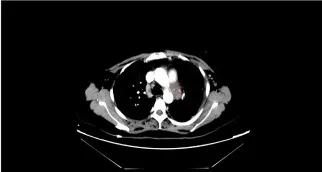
The lesions on computed tomography. (E, F) were progressive disease after 11 months treatment of ALK-TKI.
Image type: radiology (ct)